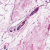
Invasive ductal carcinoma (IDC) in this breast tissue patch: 0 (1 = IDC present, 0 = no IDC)